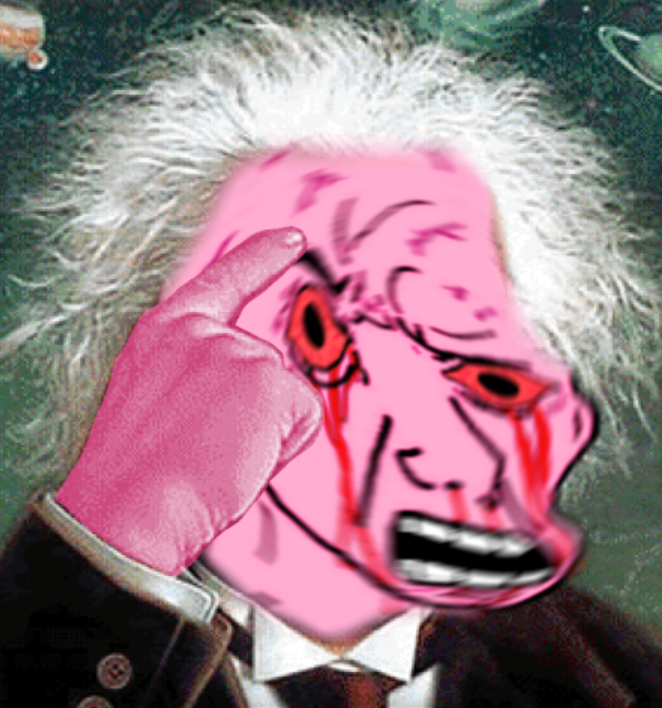
Label: 5_Rage